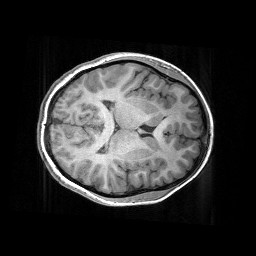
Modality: T1w
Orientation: axial
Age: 17
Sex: female
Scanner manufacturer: siemens
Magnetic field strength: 3 T
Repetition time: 2.53 s
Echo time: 0.00297 s